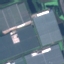
Land use / land cover: Industrial